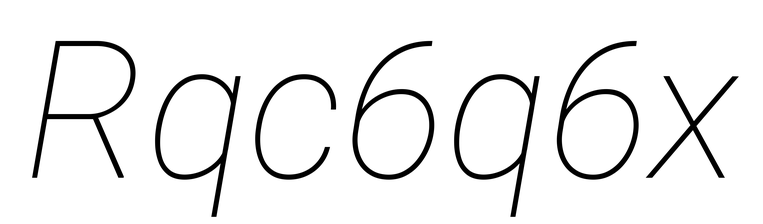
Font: Roboto-Italic_Thin_Italic